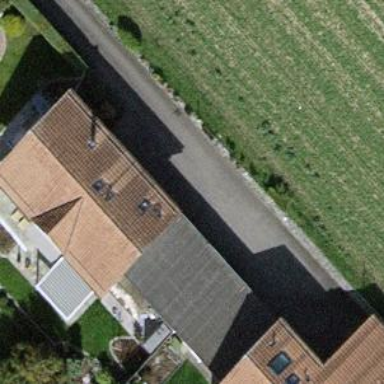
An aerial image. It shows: View of roof of building.